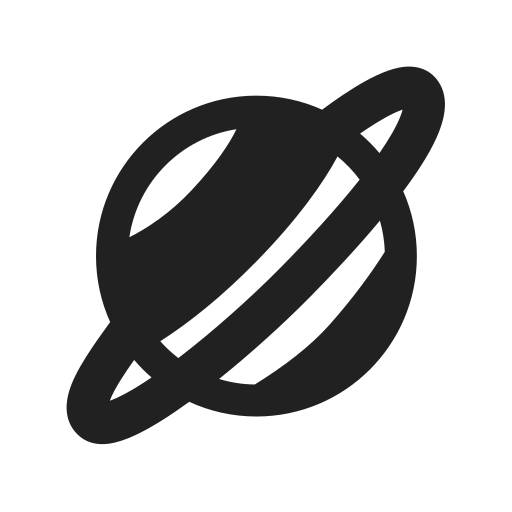
ringed planet high contrast